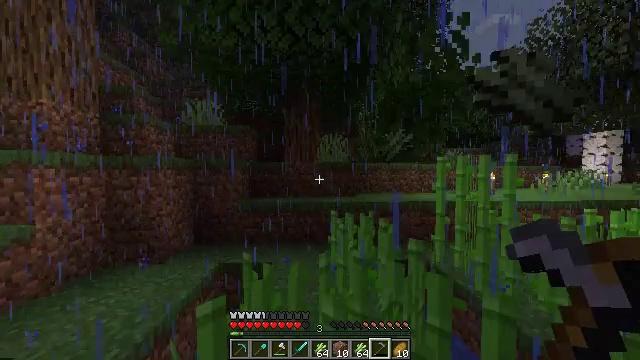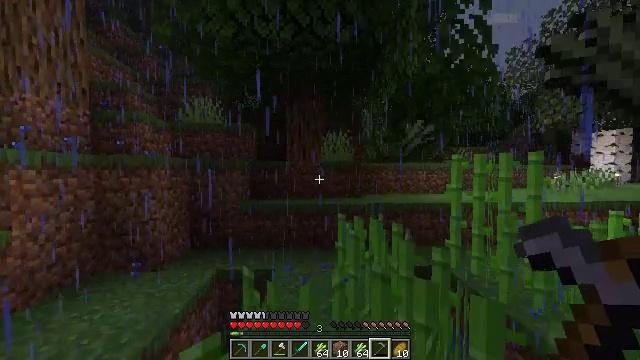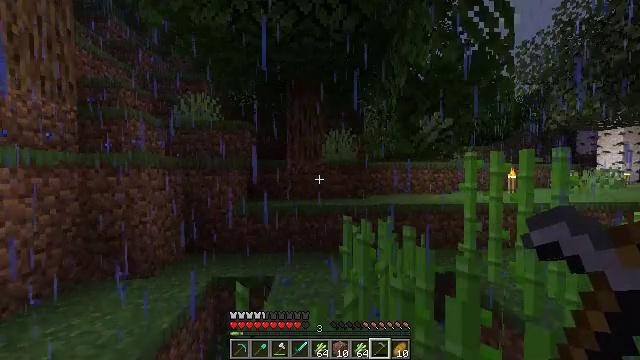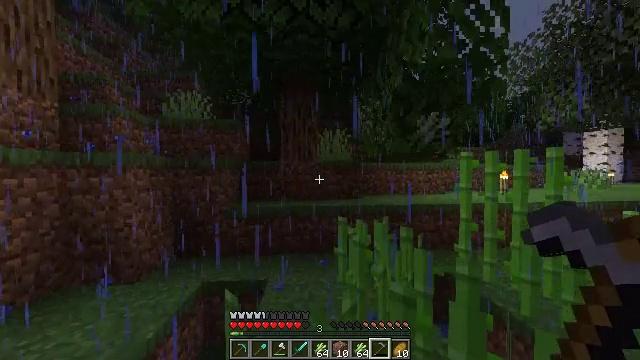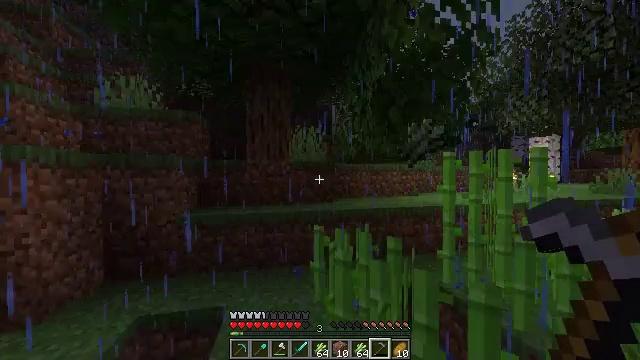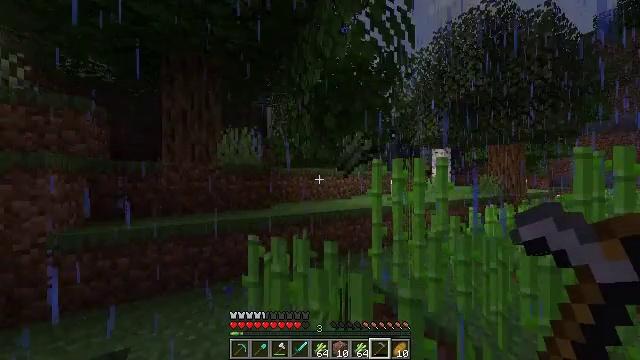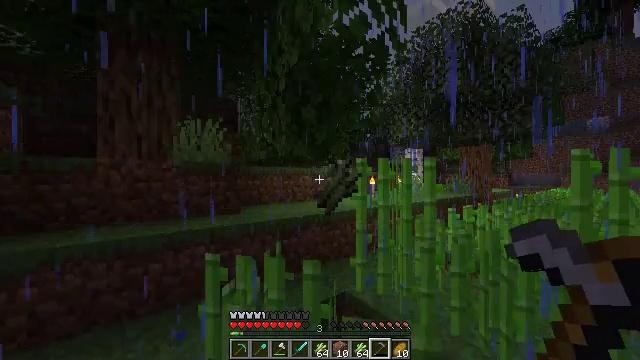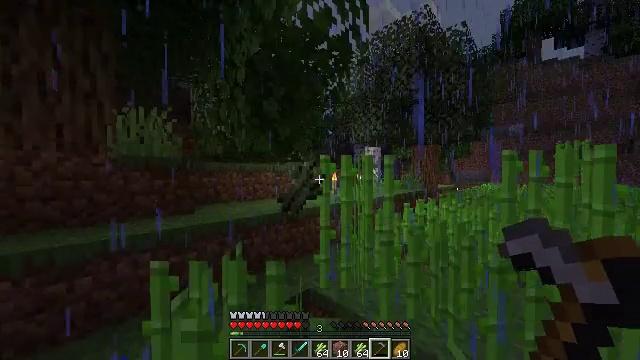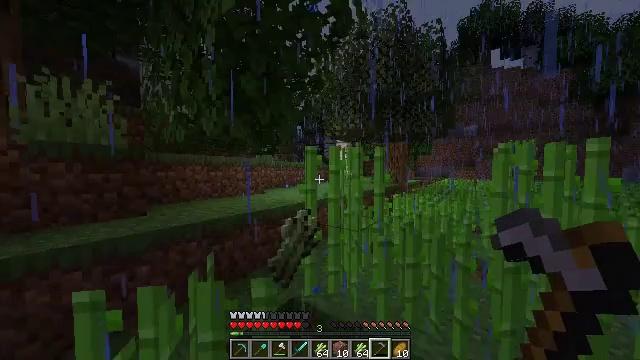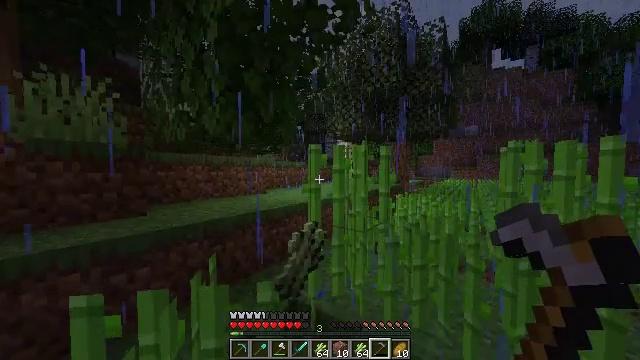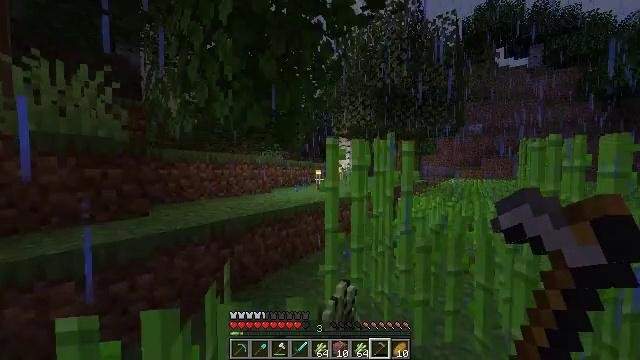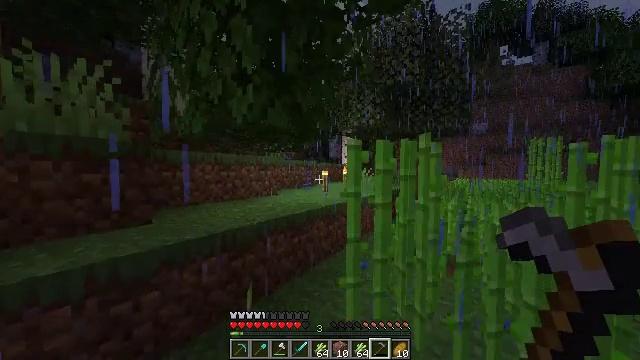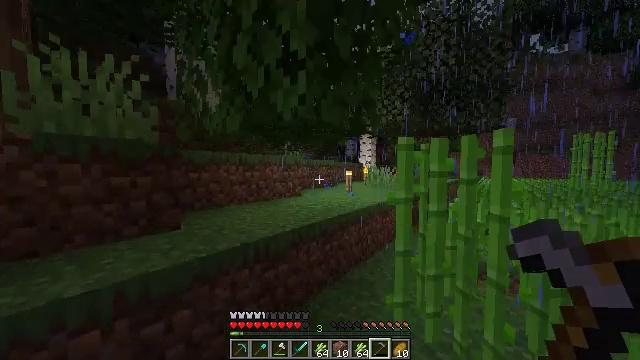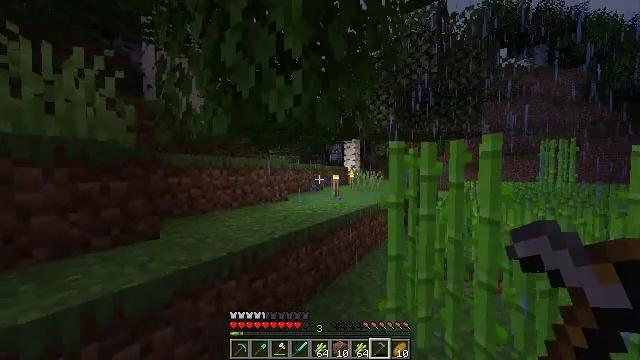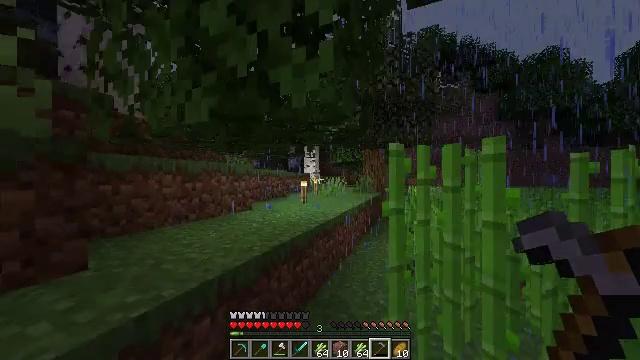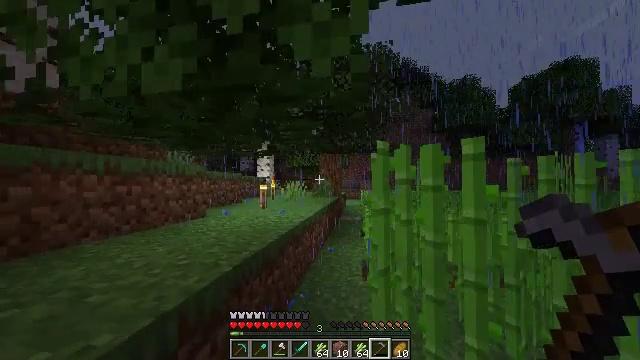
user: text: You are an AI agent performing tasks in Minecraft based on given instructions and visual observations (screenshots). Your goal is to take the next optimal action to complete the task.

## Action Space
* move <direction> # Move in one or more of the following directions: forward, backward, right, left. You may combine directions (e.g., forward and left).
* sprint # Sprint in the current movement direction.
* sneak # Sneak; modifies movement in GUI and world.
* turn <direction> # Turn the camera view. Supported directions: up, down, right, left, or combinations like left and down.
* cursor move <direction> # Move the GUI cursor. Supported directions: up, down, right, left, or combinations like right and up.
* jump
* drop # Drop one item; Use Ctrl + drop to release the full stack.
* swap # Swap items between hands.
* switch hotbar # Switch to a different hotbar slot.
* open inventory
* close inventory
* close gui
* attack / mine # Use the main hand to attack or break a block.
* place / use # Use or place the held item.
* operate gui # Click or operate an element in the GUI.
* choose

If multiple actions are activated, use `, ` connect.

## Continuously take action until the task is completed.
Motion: motion action
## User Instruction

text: Collect sugar cane near water sources.
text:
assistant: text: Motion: move forward, sprint, attack / mine
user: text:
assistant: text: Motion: move forward, sprint, attack / mine
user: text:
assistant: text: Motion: move forward, sprint, turn right
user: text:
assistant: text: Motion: move forward, sprint, turn right
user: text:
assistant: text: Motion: move forward, sprint, turn right and up
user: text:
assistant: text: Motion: move forward, sprint, turn right
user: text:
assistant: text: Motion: move forward and move left, sprint, turn right
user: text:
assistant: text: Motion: move forward and move left, sprint, turn right and down
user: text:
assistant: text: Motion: move forward and move left, sprint
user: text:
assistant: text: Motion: move forward and move left, sprint
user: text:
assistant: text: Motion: move forward and move left, sprint
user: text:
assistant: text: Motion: move forward and move left, sprint, turn left
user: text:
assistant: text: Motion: move forward and move left, sprint, turn right and up
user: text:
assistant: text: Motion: move forward and move left, sprint, turn right and up
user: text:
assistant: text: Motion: move forward and move left, sprint, turn right and up
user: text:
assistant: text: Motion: move forward and move left, turn right
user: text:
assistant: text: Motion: move forward and move left, turn right
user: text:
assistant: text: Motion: move forward and move left, turn right
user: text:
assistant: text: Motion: move left, turn right
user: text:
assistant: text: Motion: move left, turn right
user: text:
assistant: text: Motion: move left, turn right
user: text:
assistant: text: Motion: move left, turn right
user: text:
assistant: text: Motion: move left, turn right
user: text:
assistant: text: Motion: move left, turn right
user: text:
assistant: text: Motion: move left, turn right
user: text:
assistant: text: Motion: turn right
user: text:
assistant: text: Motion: turn right
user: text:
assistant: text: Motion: turn right, attack / mine
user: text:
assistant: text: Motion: move forward, turn right, attack / mine
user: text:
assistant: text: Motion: move forward, attack / mine